Question: I've seen many apps which link buttons to the <URL> and looks like:
---

---
I already know that it is possible to gift you app through a link to the appstore application like <URL>. : " " I wondered because many apps use this 'SKStoreProductViewController' to download specific apps through an ad or something similar.
---
Thanks in advance.
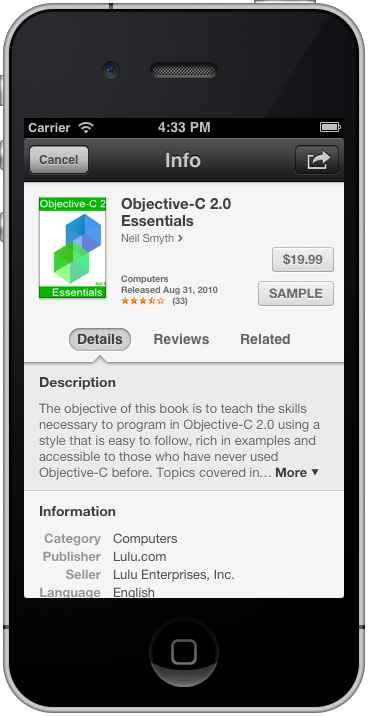
Answer: As far as the documentation goes - you can't do that.